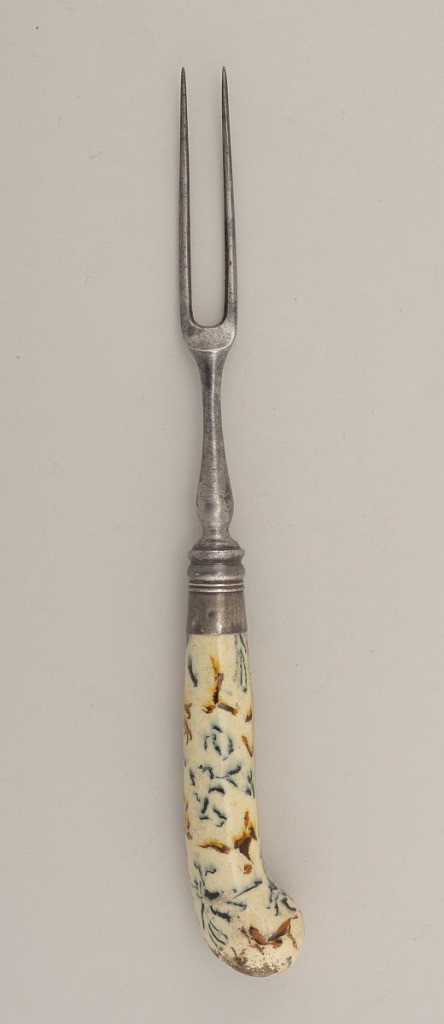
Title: Two-Tined Fork with Earthenware Handle
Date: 1745
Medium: steel, earthenware, silver
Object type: fork
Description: Two long curved tines, baluster-shaped neck. Banded silver ferrule. Pistol-shaped earthenware handle, cream ground with marble pattern in yellow, brown and blue, clear glaze.